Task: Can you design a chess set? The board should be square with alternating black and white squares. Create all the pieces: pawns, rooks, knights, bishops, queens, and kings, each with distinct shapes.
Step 4877:
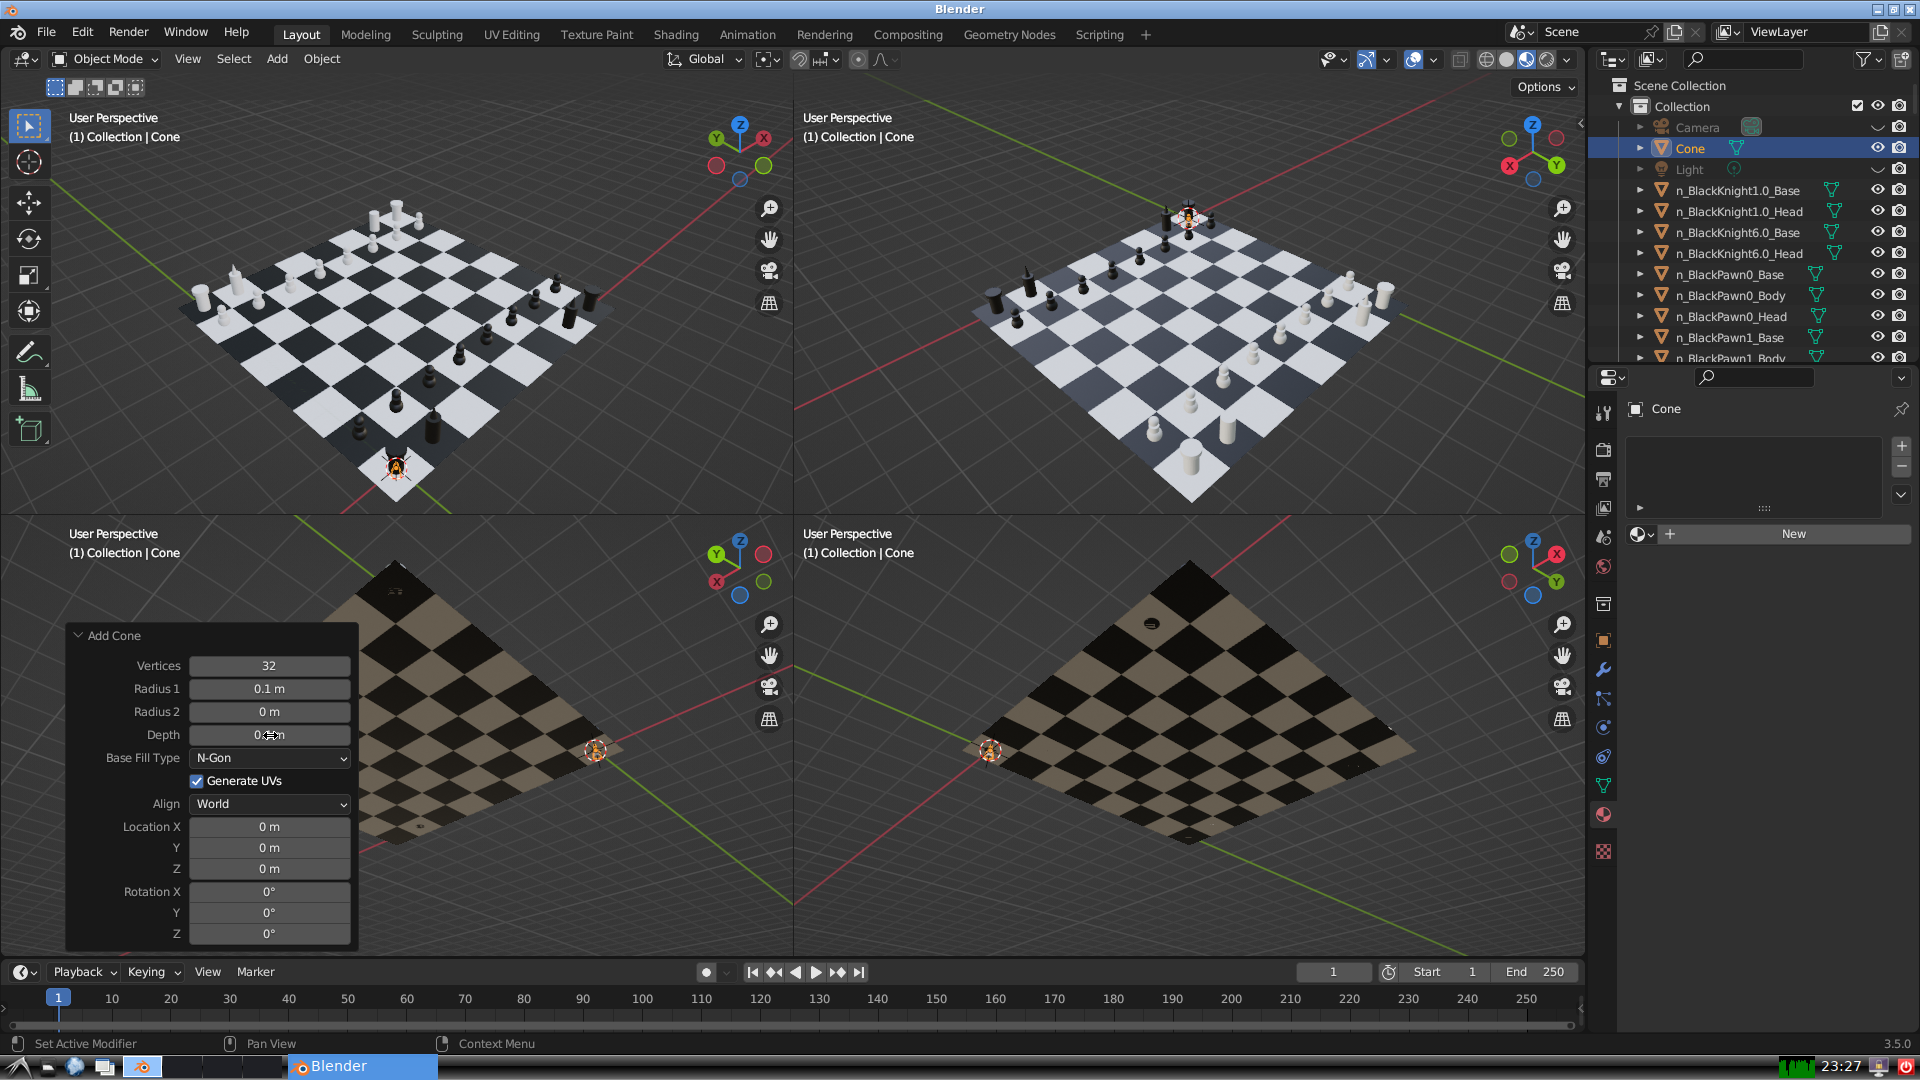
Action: {"mouse_move": [270, 827]}